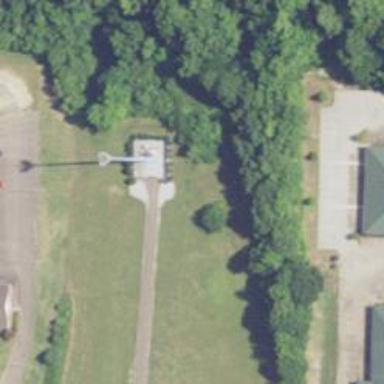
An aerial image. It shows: Mast tower used for communication.